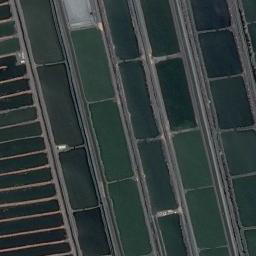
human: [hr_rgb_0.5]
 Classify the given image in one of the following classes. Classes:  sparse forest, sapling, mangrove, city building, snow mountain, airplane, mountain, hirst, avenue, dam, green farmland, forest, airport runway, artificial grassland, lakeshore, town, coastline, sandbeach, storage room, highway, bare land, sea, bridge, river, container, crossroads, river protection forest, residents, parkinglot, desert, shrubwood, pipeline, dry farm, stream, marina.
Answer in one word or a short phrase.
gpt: green farmland